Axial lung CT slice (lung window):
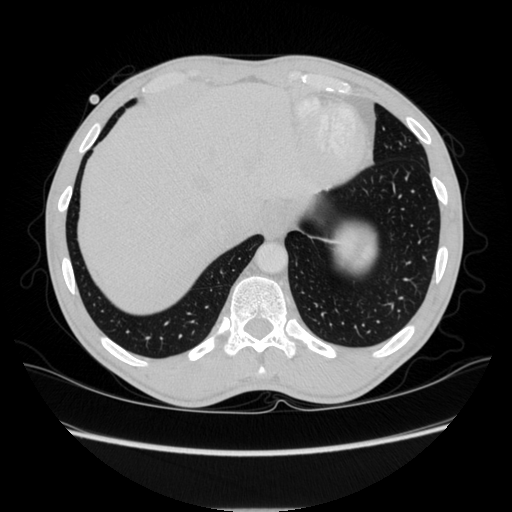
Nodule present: no